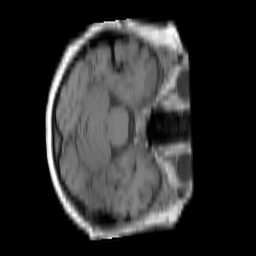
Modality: T1w
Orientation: axial
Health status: ill
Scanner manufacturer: siemens
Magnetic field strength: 3 T
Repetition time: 0.4 s
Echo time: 0.00246 s